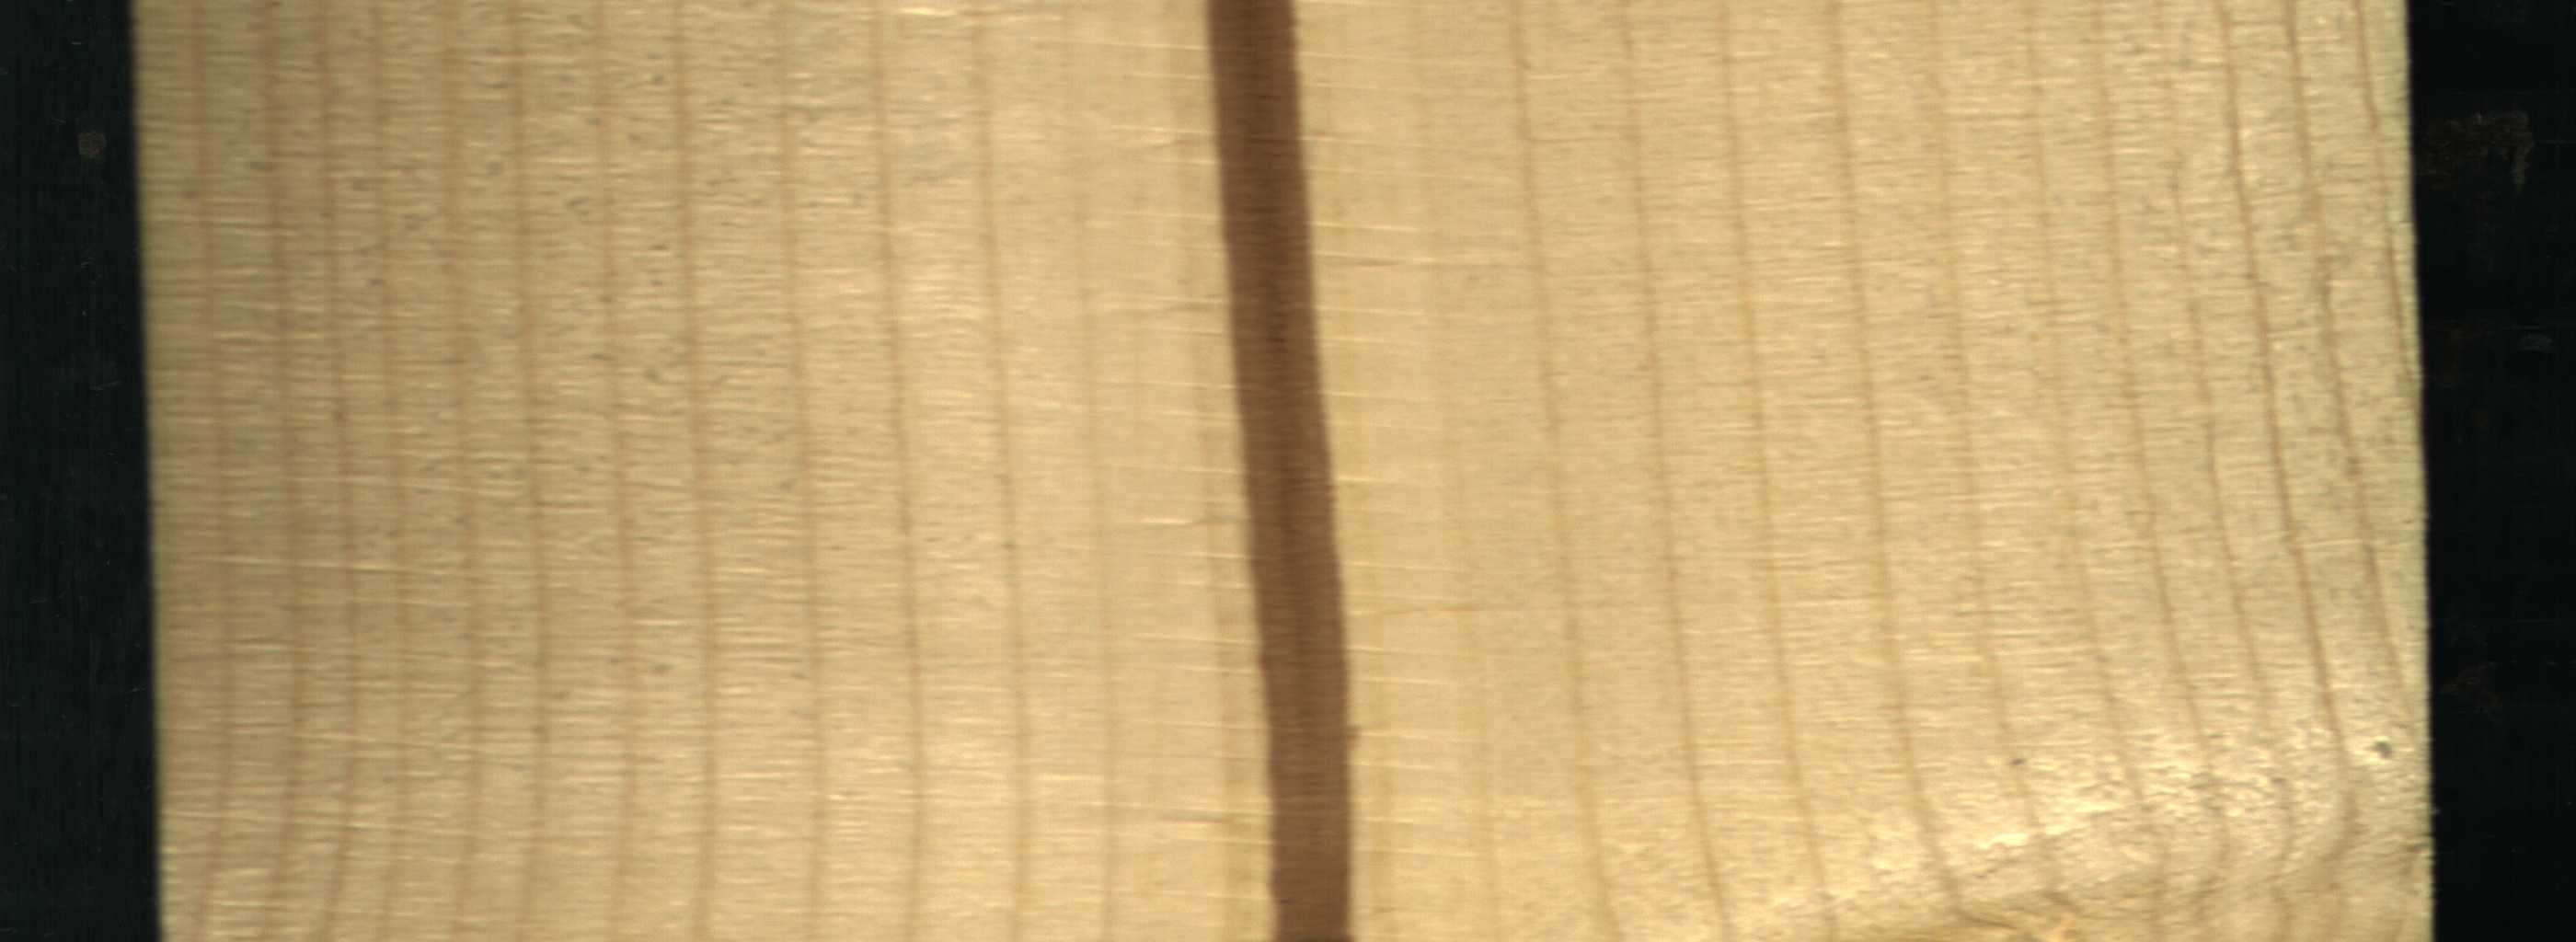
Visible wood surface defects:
Marrow